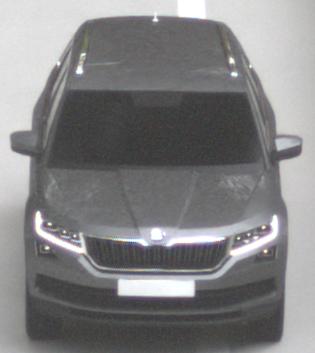
Make: Skoda
Model: Kodiaq 1.4 TSI
Detailed model: Kodiaq
Model produced from: 2017/03
Model produced until: 2018/05
Doors: 5
Color: gray
Road condition: dry road
Daytime: morning or afternoon
Contrast: low contrast